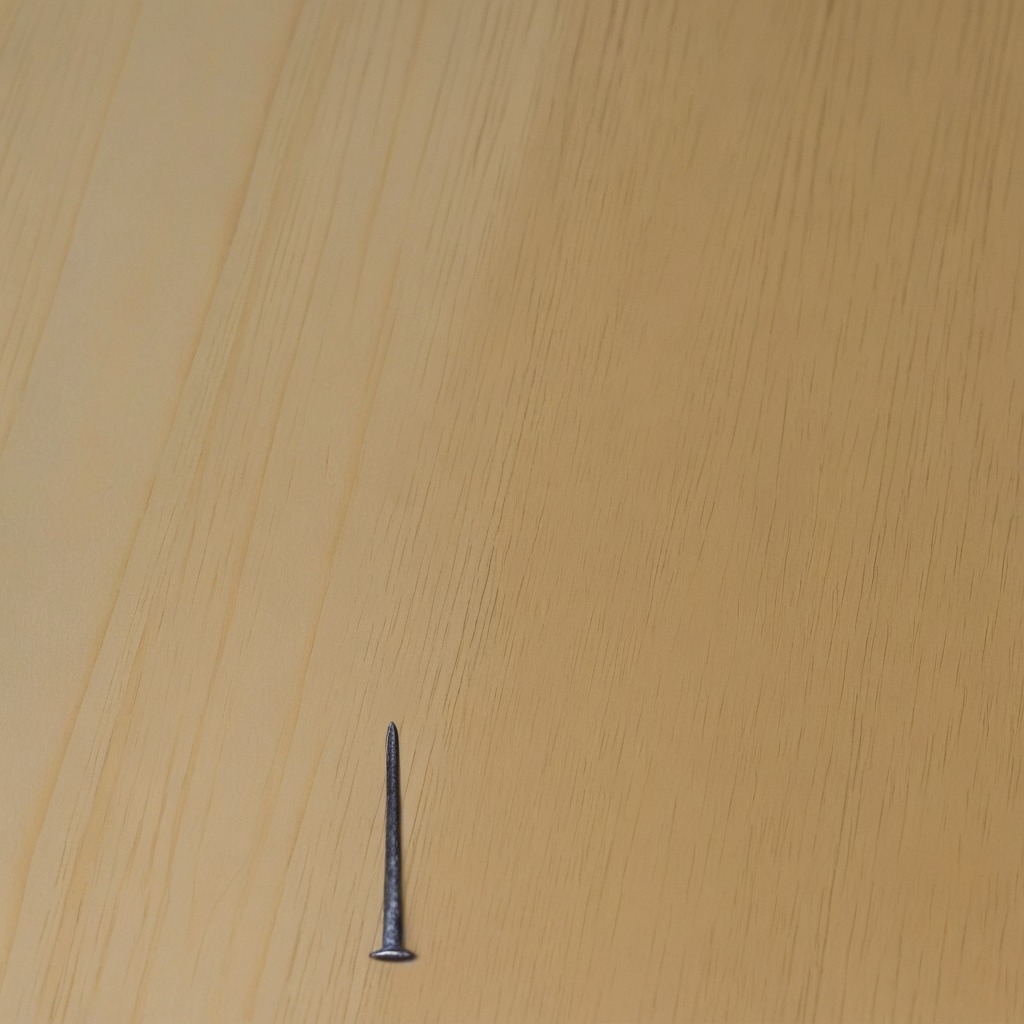
An iron nail lies on a plywood surface in a paint workshop lit by afternoon window light.